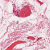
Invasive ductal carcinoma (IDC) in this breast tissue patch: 0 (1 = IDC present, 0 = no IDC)